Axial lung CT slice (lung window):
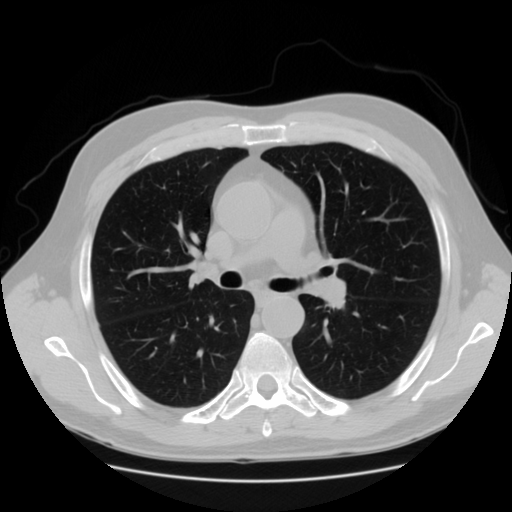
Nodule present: no